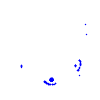
Particle: pion